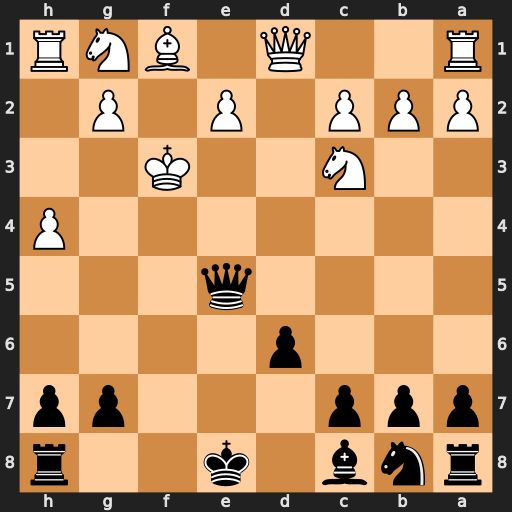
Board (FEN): rnb1k2r/ppp3pp/3p4/4q3/7P/2N2K2/PPP1P1P1/R2Q1BNR
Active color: b
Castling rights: kq
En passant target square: -
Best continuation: Rf8#